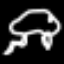
Label: frog